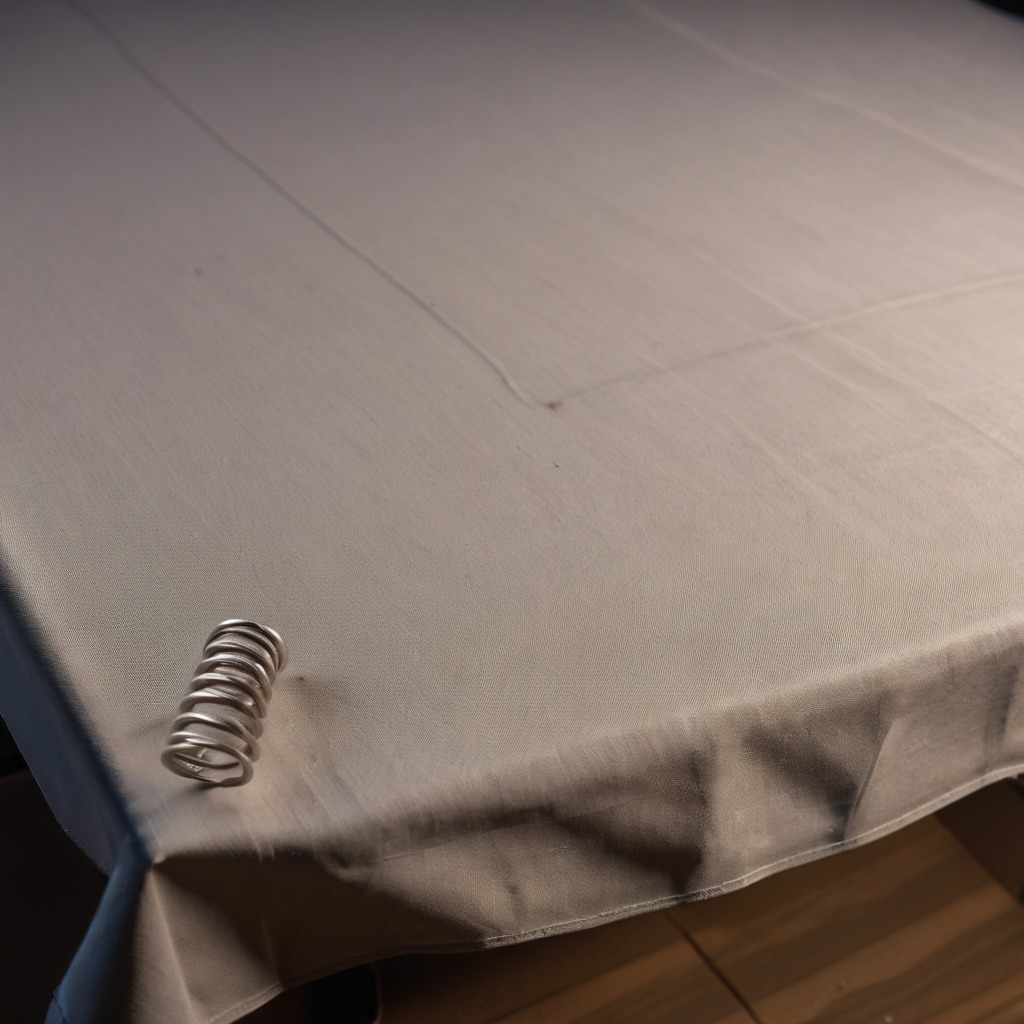
A coiled metal spring lies on a clean wooden table covered with a plain fabric table cloth inside a workshop at night dim ambient light soft shadows worn but beneath the cloth